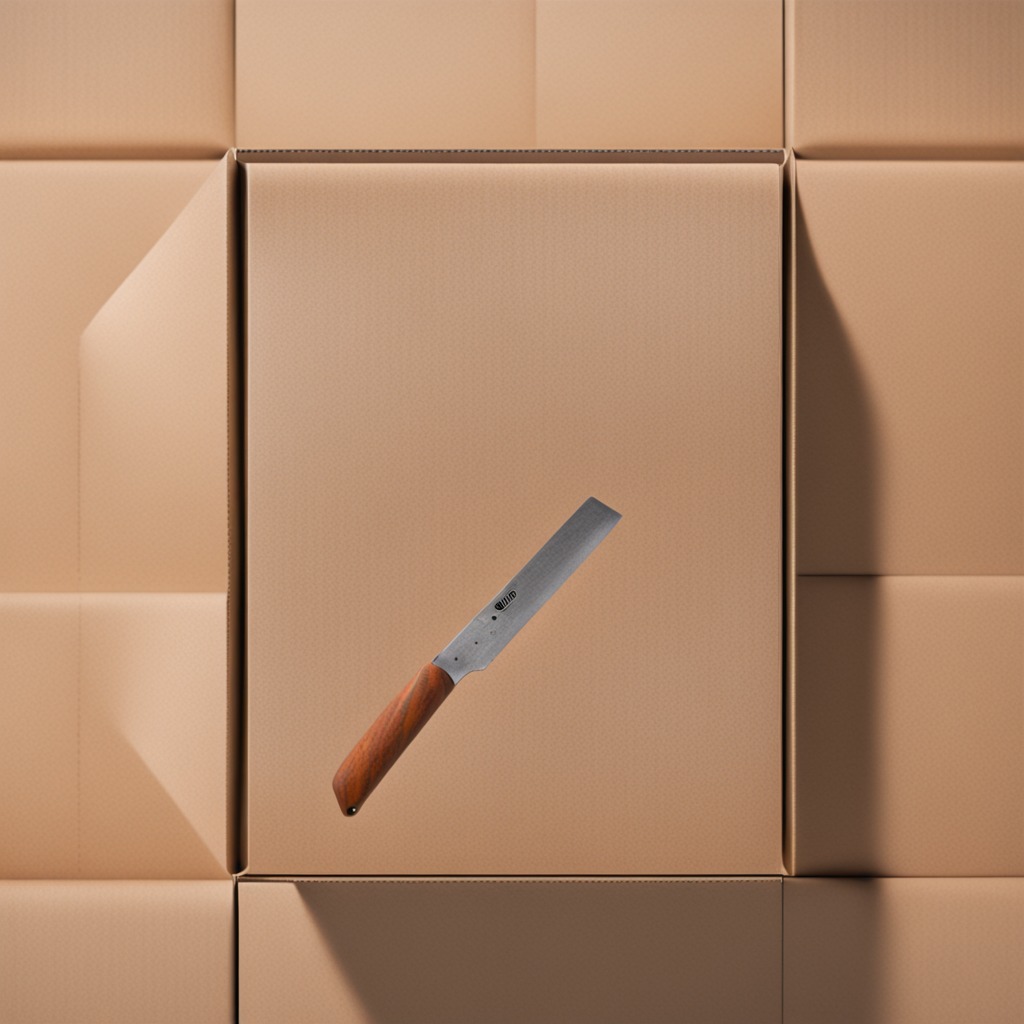
A metal saw is lying on a clean dry cardboard box surface in an outdoor workshop during daytime bright natural light soft shadows slightly creased but